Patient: sex M, age 26
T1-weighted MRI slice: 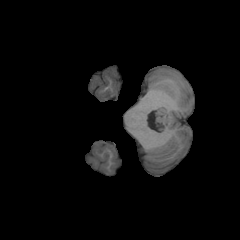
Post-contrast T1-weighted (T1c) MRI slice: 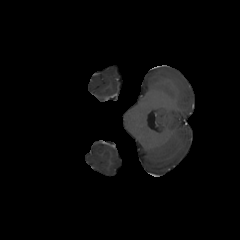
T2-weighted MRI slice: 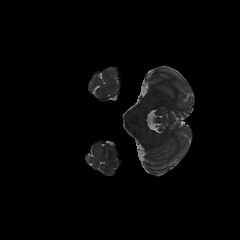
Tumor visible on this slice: no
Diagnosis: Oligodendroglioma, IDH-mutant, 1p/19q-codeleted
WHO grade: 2